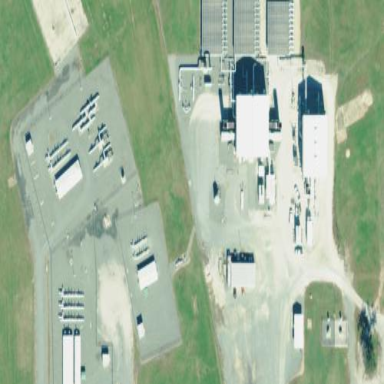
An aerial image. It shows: Industrial area with gas substation for measurement. The surroundings are fenced.